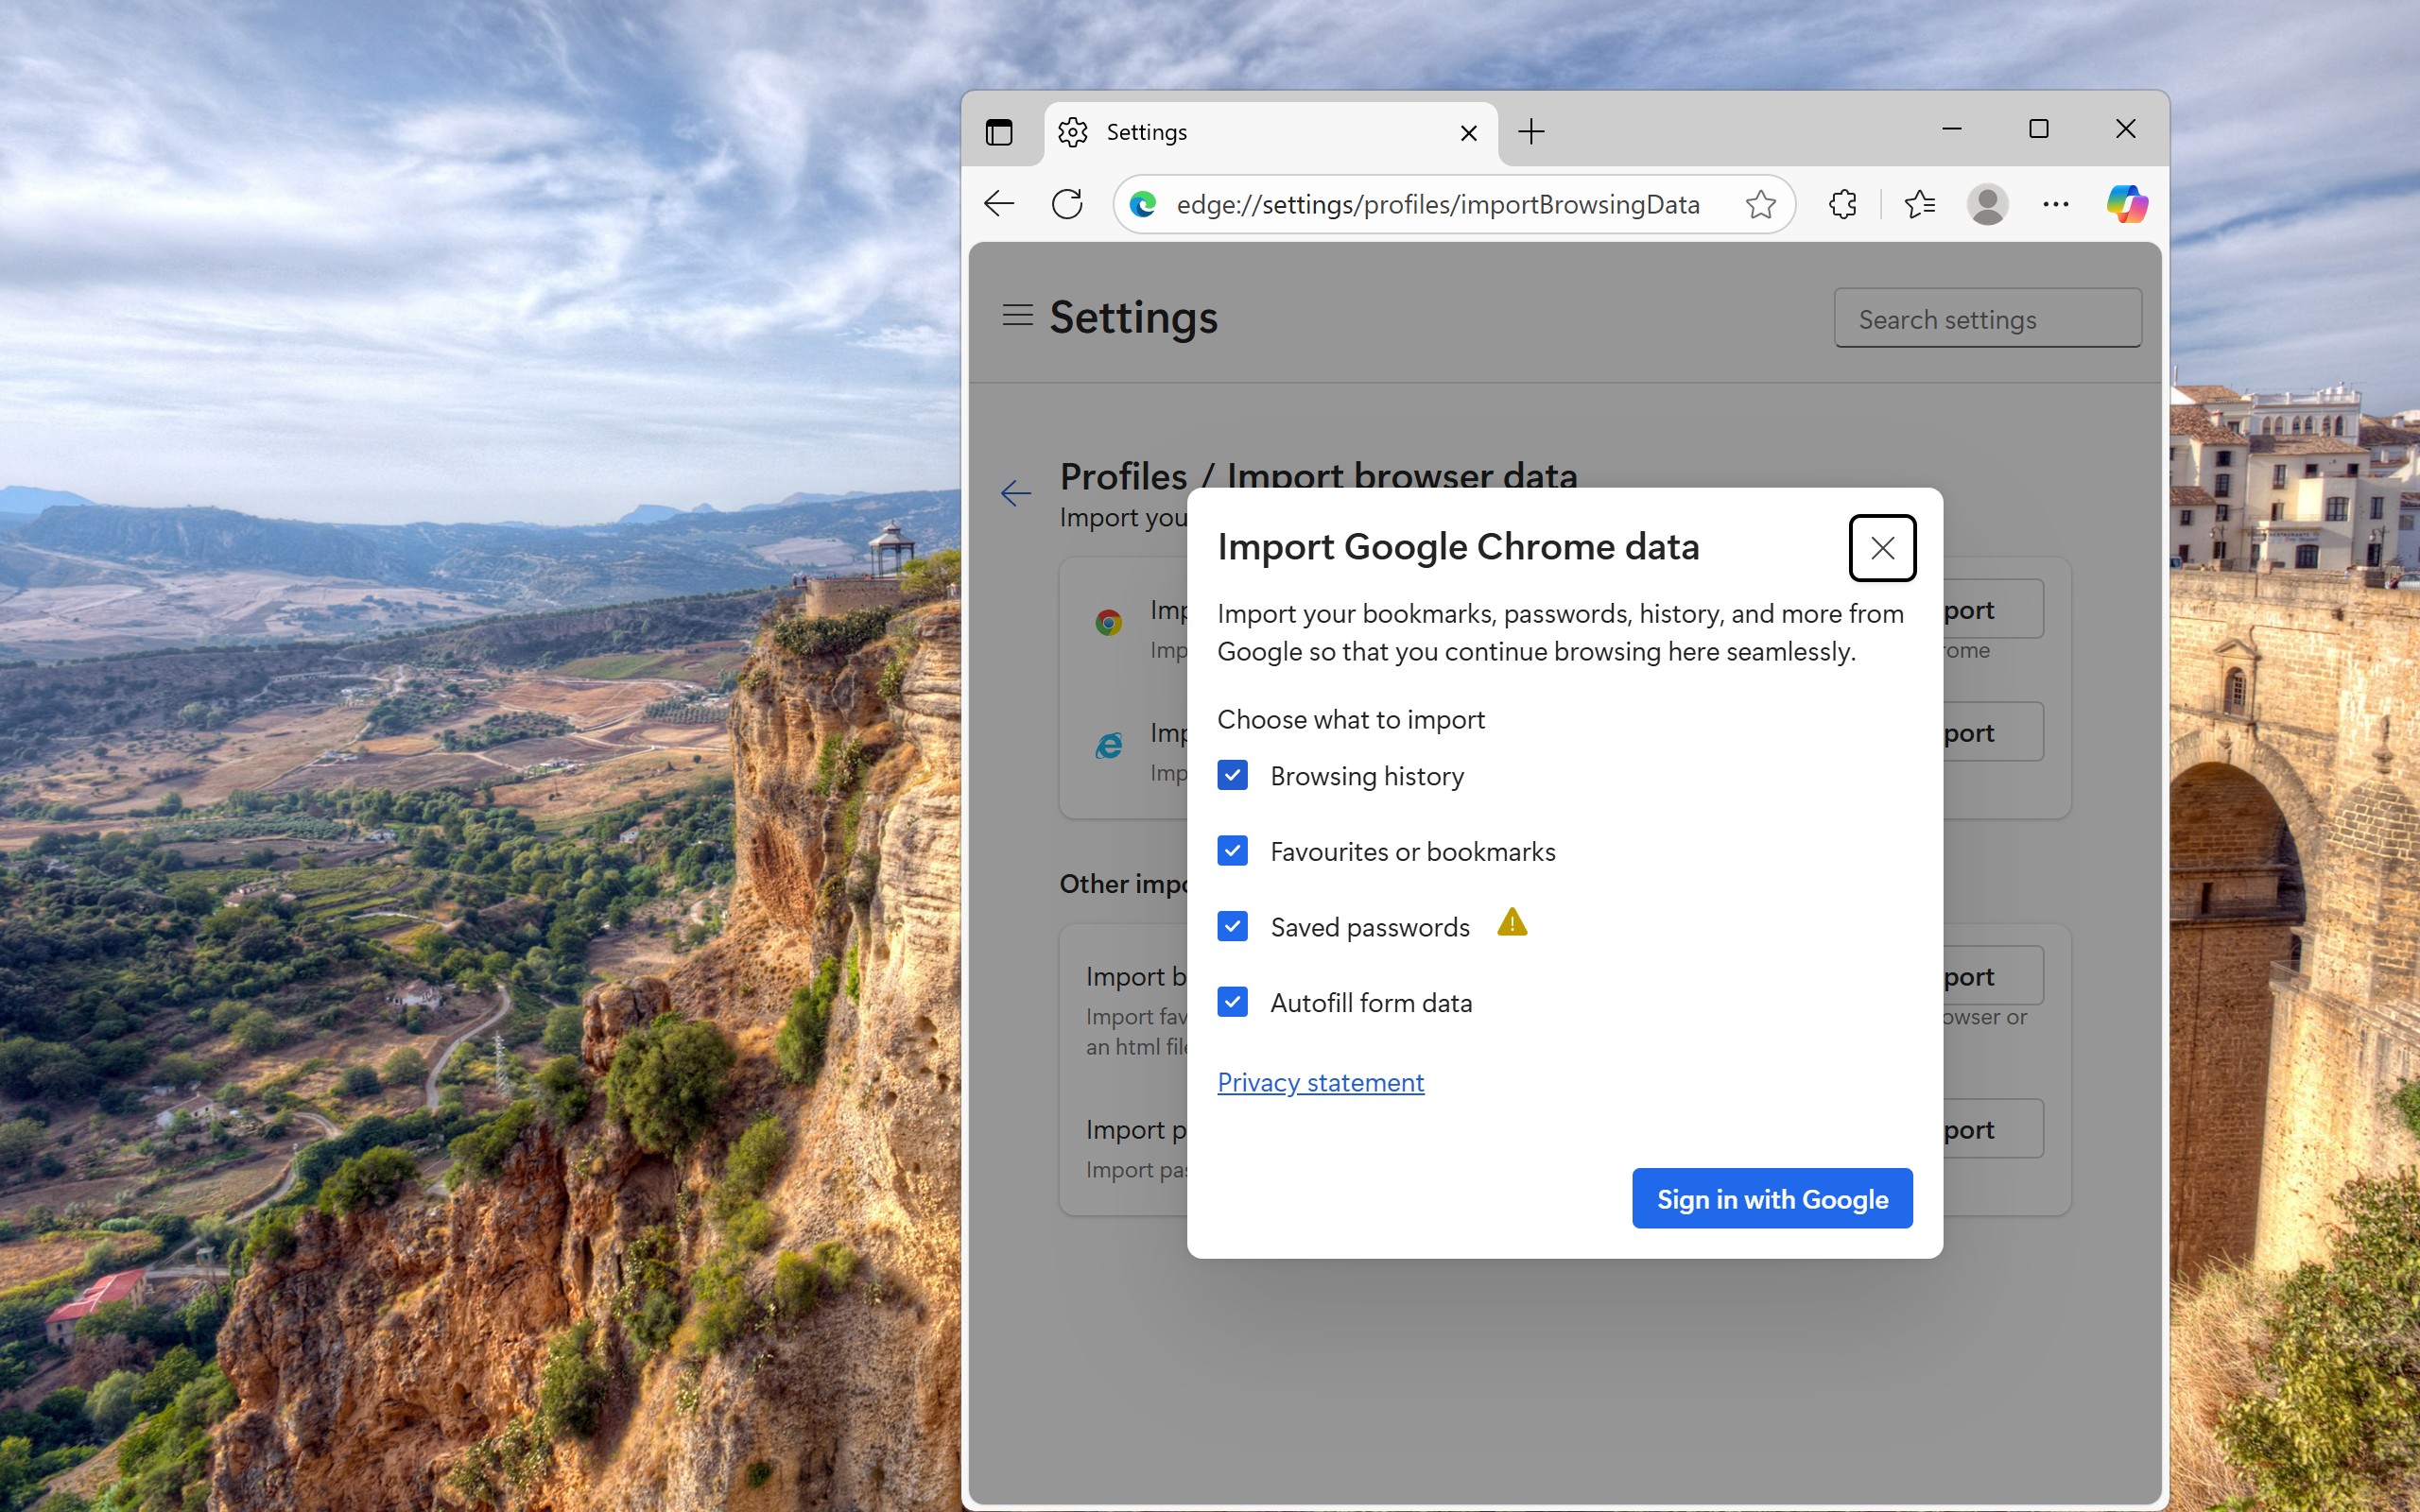
UI elements on screen:
"Desktop - window"
"New tab - window"
"System - menu bar - Contains commands to manipulate the window"
"System - menu item"
"title bar - value: New tab"
"Minimise - button - Moves the window out of the way"
"Maximise - button - Makes the window full screen"
"Close - button - Closes the window"
"window"
"Taskbar - pane"
"pane"
"Running applications - pane"
"Settings - School - Microsoft​ Edge - window"
"window"
"UI element"
"window"
"UI element"